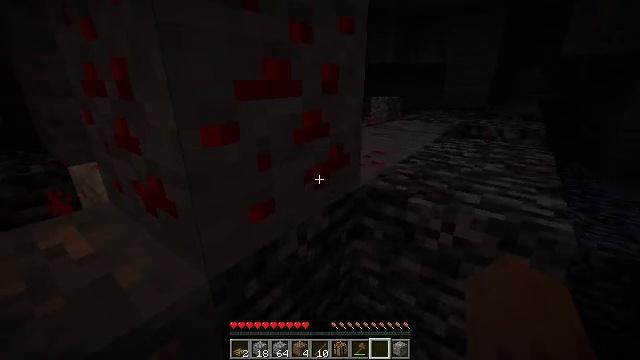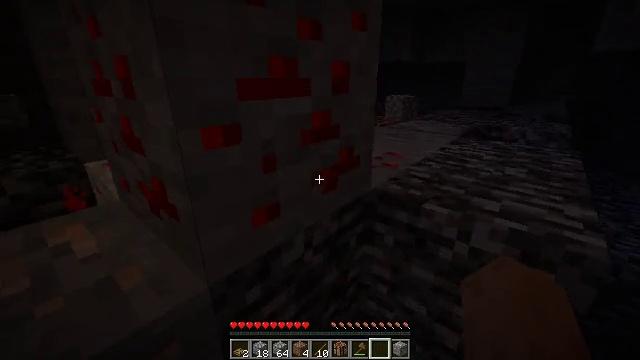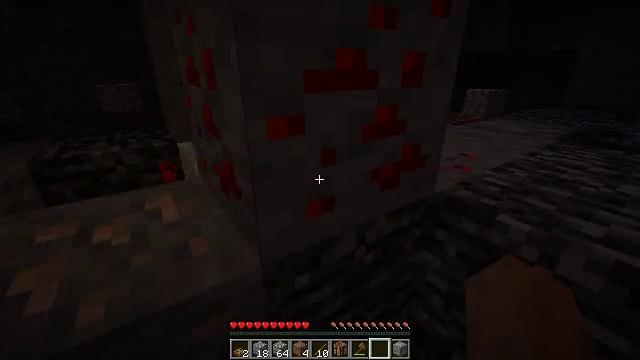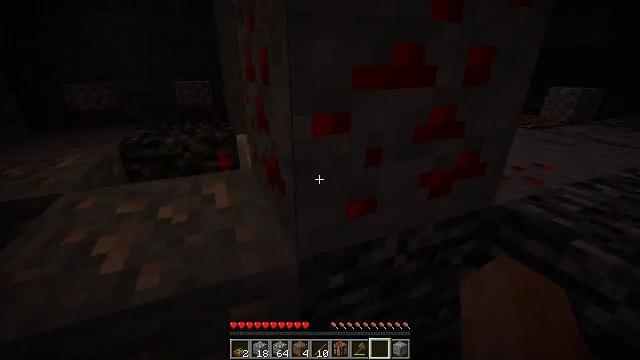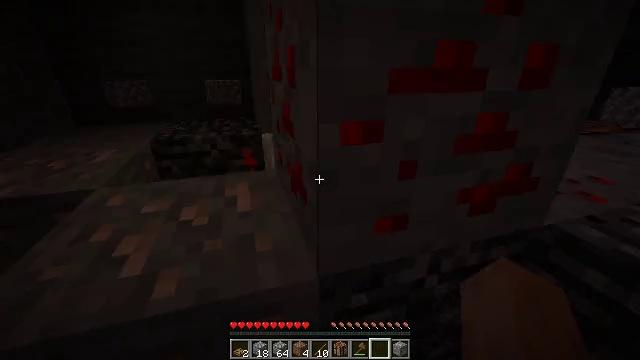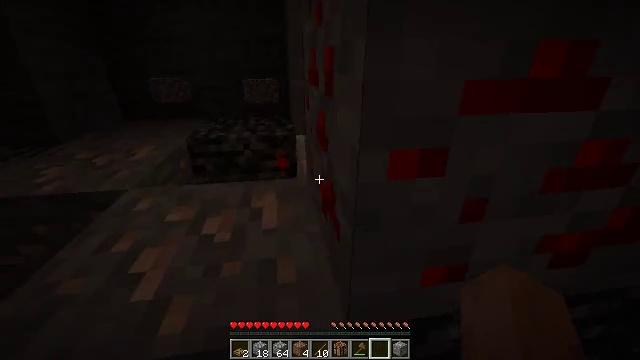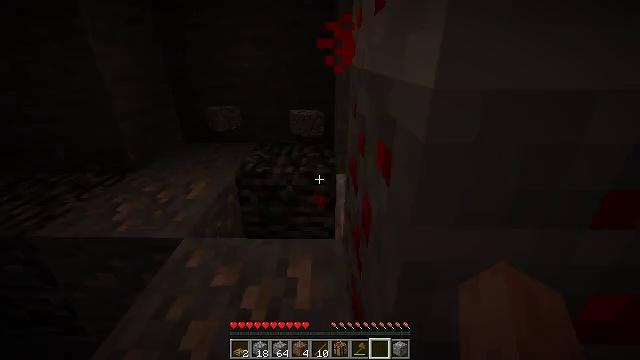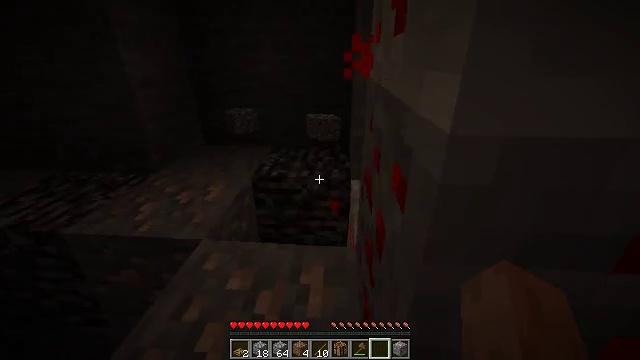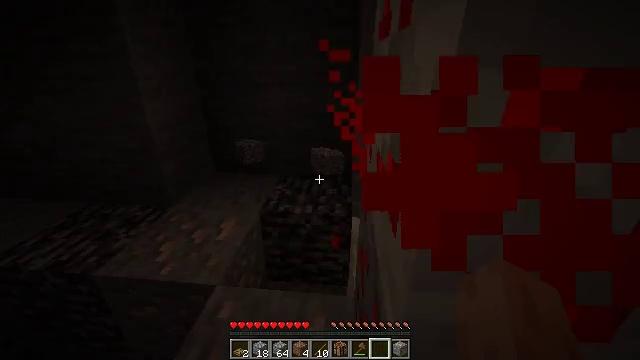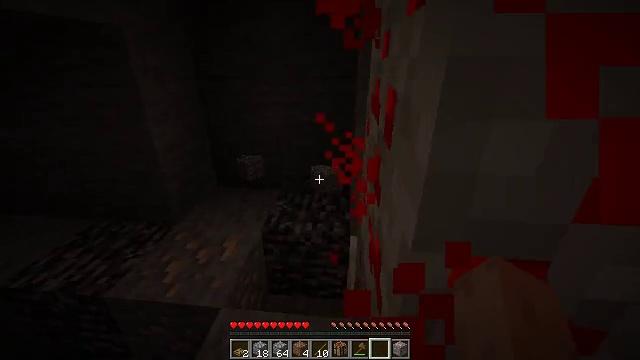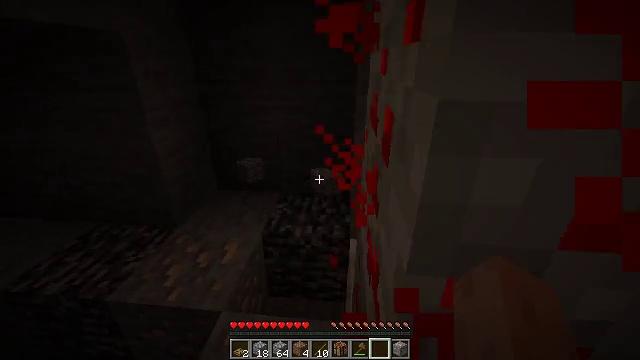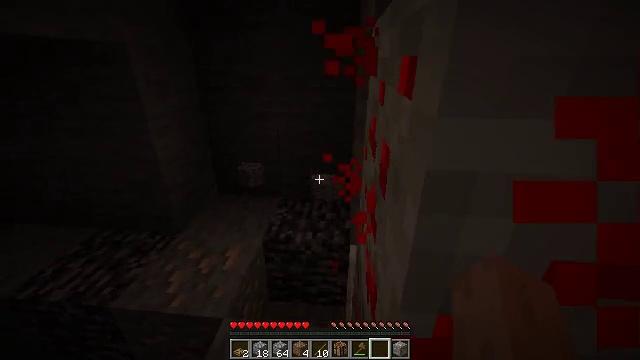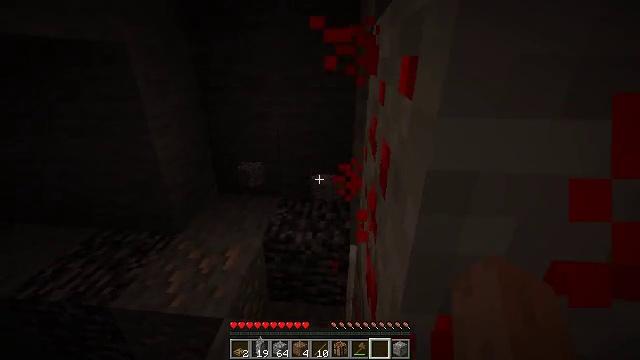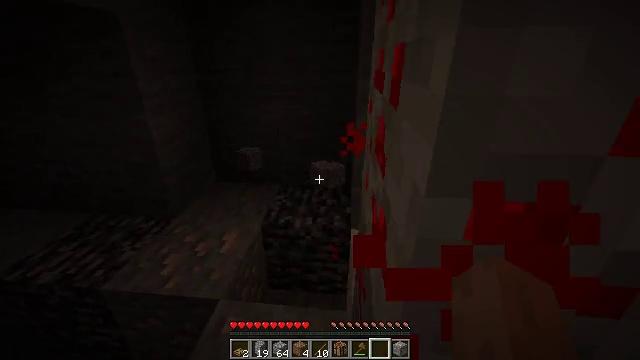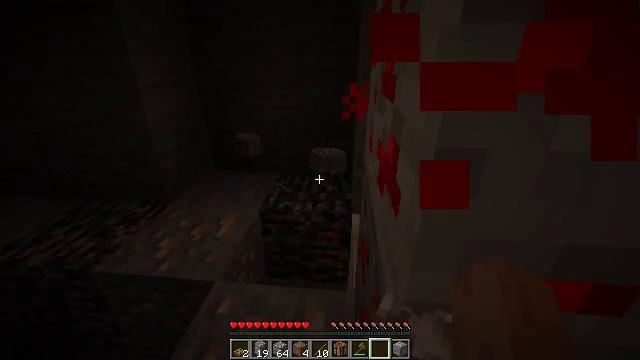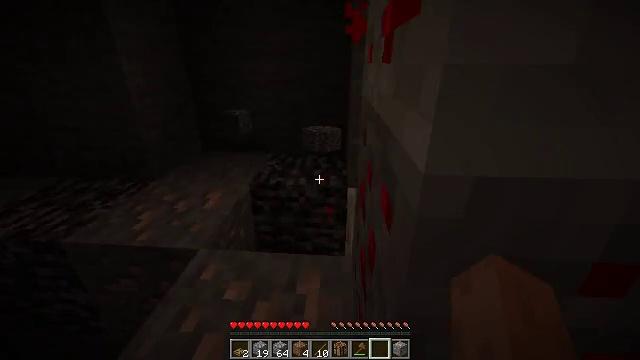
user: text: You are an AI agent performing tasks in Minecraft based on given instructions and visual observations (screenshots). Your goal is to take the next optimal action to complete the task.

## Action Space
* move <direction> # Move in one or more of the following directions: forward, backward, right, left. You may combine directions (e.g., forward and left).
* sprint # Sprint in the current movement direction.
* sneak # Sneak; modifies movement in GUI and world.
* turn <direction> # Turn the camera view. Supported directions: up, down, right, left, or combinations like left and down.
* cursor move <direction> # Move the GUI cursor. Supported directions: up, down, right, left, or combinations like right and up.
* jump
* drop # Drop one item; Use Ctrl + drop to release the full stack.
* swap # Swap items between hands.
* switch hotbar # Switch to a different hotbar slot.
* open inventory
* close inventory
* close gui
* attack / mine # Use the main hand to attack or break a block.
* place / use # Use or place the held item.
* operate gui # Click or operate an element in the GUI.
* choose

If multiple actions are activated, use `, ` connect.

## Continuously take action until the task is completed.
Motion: motion action
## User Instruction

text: craft item air
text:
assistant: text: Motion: turn left
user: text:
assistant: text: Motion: turn left and down
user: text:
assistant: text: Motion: turn left
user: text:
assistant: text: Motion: move forward, turn left
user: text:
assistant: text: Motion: move forward, turn left
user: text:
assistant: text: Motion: move forward, turn left, jump
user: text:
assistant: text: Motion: move forward, turn left, jump
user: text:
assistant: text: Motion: move forward, turn left, jump
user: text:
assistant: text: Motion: move forward, jump
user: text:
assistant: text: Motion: move forward, jump
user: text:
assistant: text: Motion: move forward
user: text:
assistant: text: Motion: move forward
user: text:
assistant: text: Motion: move forward
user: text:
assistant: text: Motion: move forward
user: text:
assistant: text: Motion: turn right
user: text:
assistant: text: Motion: turn right
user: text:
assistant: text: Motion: turn right
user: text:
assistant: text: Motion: turn right
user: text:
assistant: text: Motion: turn right
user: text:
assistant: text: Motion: turn right
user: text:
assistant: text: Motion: turn right
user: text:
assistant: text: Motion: turn right
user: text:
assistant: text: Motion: turn right
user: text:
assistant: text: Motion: turn right
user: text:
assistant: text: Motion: turn right
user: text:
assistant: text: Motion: no_op
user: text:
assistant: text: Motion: no_op
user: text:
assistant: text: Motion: no_op
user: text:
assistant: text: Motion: move forward
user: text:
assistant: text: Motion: move forward